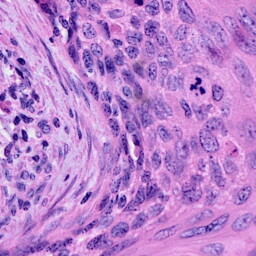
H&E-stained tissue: Cervix